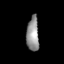
Tissue: lung
Cell type: Epithelial cells
Senescence score: 0.2422
Nuclear area (px): 420
Mean DAPI intensity: 144.714